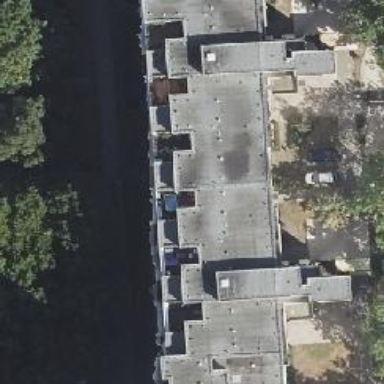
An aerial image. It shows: Building with apartments and flat roof.